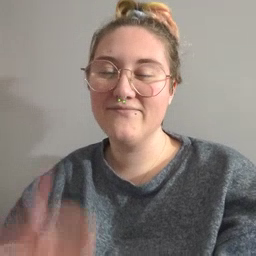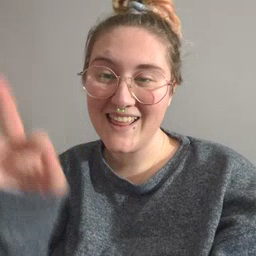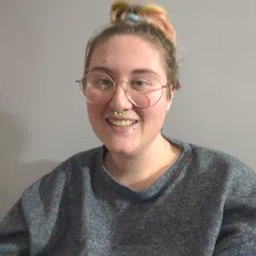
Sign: feet